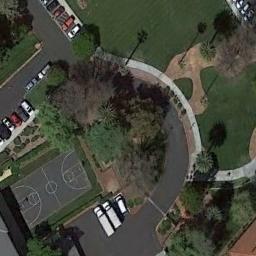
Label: basketball_court